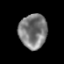
Tissue: prostate
Cell type: Epithelial cells
Senescence score: 0.2612
Nuclear area (px): 945
Mean DAPI intensity: 123.021